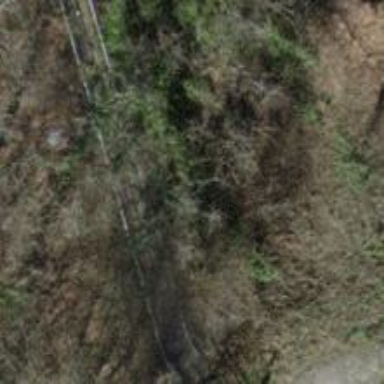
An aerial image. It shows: Path leading to bridge.